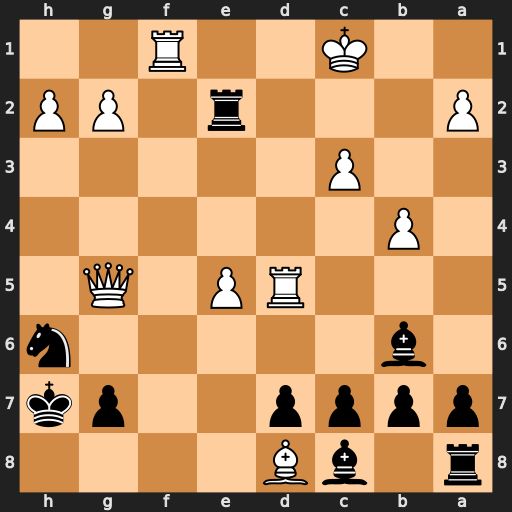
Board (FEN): r1bB4/pppp2pk/1b5n/3RP1Q1/1P6/2P5/P3r1PP/2K2R2
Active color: b
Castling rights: -
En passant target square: -
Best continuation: Be3+ Qxe3 Rxe3